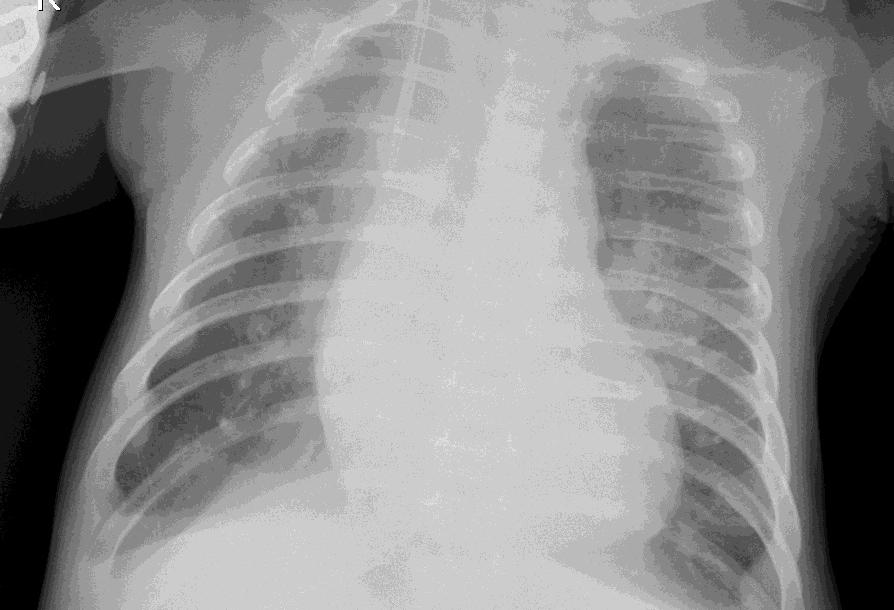
Diagnosis: PNEUMONIA